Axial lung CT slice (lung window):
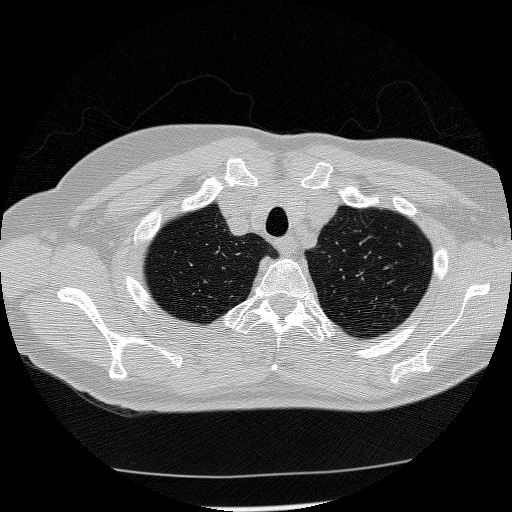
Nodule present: no